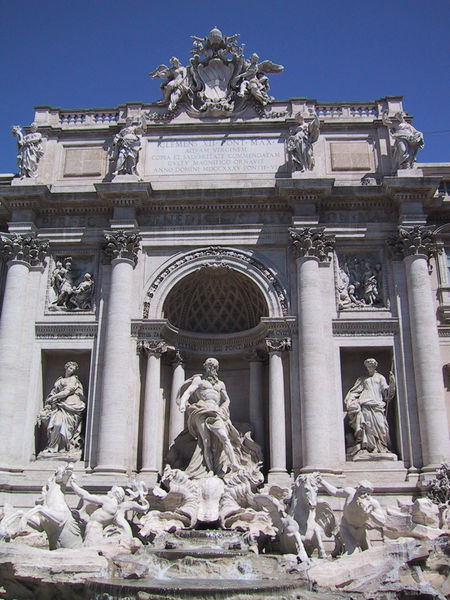
Titel: Fontana di Trevi (Trevibrunnen)
Künstler: Niccoló Salvi
Standort: Rom, Palazzo Poli (EU - I - Latium)
Schlagwörter: himmel, mann, wasser, weiß, frauen, marmor, männer, säulen, gebäude, sockel, stein, brunnen, pferd, pferde, skulptur, fassade, italien, rand, figuren, kuppel, inschrift, foto, fotografie, palast, becken, nixen, kapitelle, rom, kapitell, wappen, statuen, fontäne, nischen, prachtvoll, poseidon, triton, fontana di trevi